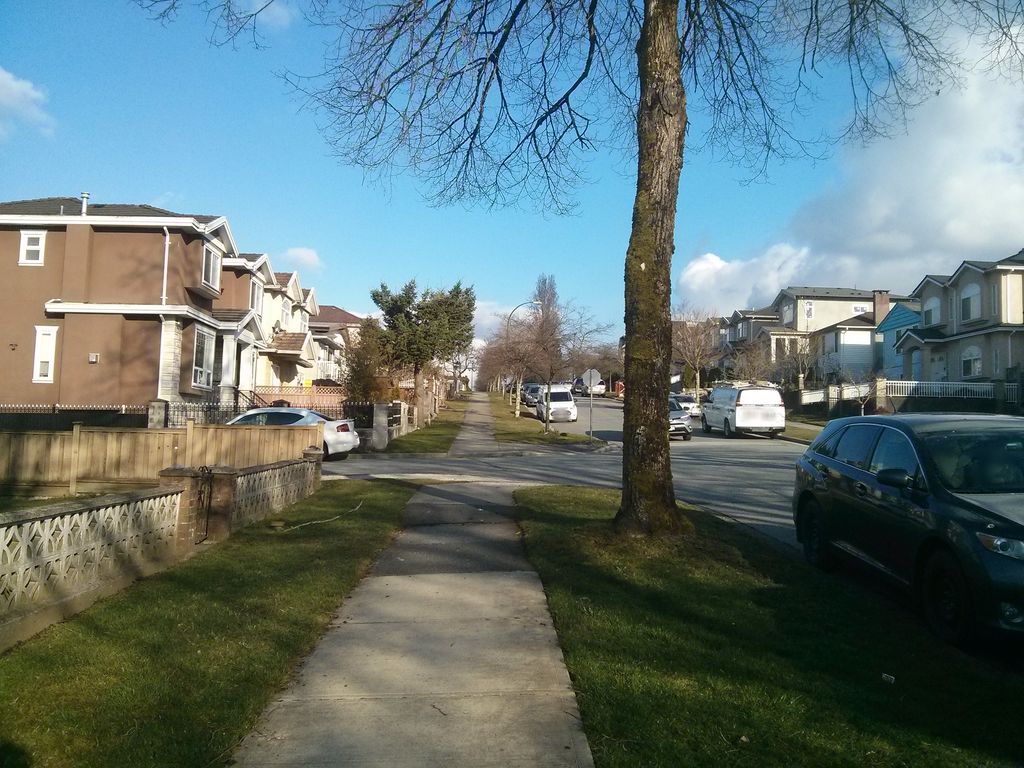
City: vancouver